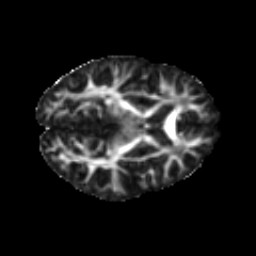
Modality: FA
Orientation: axial
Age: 14
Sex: female
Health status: ill
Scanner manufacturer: ge
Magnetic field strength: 3 T
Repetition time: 6.752 s
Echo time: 0.079 s